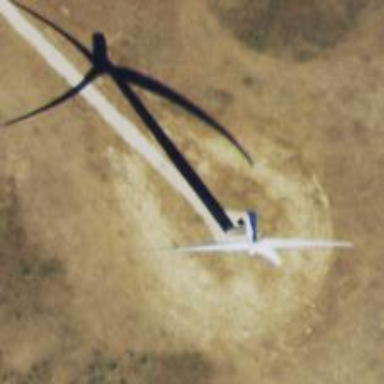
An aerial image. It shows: Wind turbine generator that utilizes wind as its source for generating electricity. It is of the horizontal axis type.